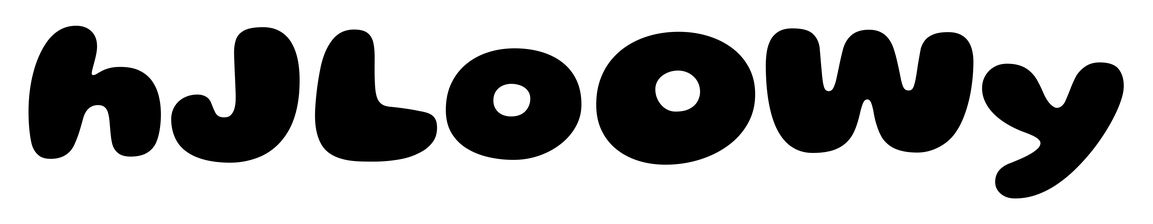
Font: Gluten_ExtraBold